Question: I want to find the number of staff in a department at the start of each month, for the last 12 months.
I can get the desired output using 12 separate queries and 'UNION ALL' similar to below:
---
'''
SELECT
o.DEP_ID
,COUNT(o.STAFF_ID) STAFF_COUNT
,TRUNC(SYSDATE,'MON') EFFECTIVE_DATE
FROM
OCCUPANCIES o
WHERE
o.START_DATE <= TRUNC(SYSDATE,'MON')
AND o.END_DATE >= TRUNC(SYSDATE,'MON')
GROUP BY
o.DEP_ID
,TRUNC(SYSDATE,'MON')
UNION ALL
SELECT
o.DEP_ID
,COUNT(o.STAFF_ID) STAFF_COUNT
,ADD_MONTHS(TRUNC(SYSDATE,'MON'),-1) EFFECTIVE_DATE
FROM
OCCUPANCIES o
WHERE
o.START_DATE <= ADD_MONTHS(TRUNC(SYSDATE,'MON'),-1)
AND o.END_DATE >= ADD_MONTHS(TRUNC(SYSDATE,'MON'),-1)
GROUP BY
o.DEP_ID
,ADD_MONTHS(TRUNC(SYSDATE,'MON'),-1)
'''
---
---

---
Unfortunately my real query is very long, and editing it is becoming unwieldy to say the least because I am making the same changes in 12 places each time.
EDIT: I have uploaded an example to <URL>
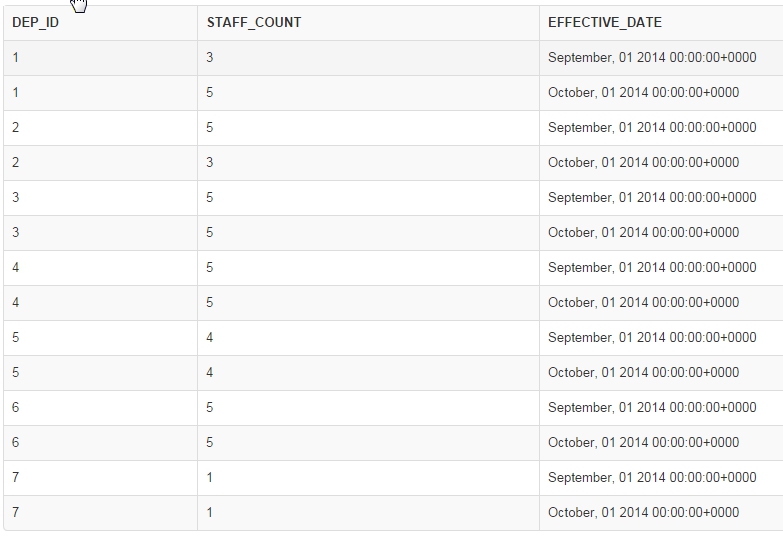
Answer: You can generate a list of effective dates and use it in your query
'''
SELECT
o.DEP_ID
,COUNT(o.STAFF_ID) STAFF_COUNT
,dt.EFFECTIVE_DATE
FROM
OCCUPANCIES o,
(SELECT ADD_MONTHS(TRUNC(SYSDATE,'MON'), 1-LEVEL) EFFECTIVE_DATE
FROM dual
CONNECT BY LEVEL <=12) dt
WHERE
dt.EFFECTIVE_DATE BETWEEN o.START_DATE AND o.END_DATE
GROUP BY
o.DEP_ID
,dt.EFFECTIVE_DATE
'''